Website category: sports
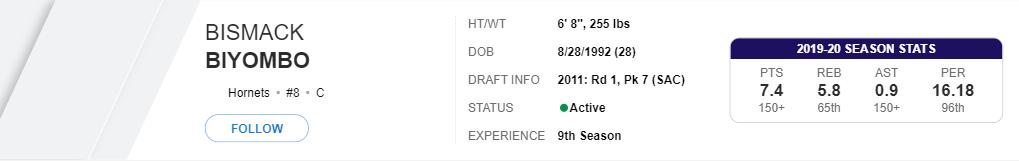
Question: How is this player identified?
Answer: Bismack Biyombo

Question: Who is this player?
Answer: Bismack Biyombo

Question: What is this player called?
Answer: Bismack Biyombo

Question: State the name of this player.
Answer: Bismack Biyombo

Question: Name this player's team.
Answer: Hornets

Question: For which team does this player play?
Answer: Hornets

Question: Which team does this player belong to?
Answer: Hornets

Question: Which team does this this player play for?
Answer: Hornets

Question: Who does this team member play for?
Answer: Hornets

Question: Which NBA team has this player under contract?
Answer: Hornets

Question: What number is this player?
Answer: #8

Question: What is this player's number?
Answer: #8

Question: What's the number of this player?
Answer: #8

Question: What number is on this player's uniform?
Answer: #8

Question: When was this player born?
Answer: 8/28/1992

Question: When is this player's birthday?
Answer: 8/28/1992

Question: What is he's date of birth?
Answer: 8/28/1992

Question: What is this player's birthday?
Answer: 8/28/1992

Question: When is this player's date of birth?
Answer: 8/28/1992

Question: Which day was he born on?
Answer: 8/28/1992

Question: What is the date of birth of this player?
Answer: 8/28/1992

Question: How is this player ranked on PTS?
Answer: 7.4

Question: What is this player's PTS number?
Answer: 7.4

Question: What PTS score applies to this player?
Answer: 7.4

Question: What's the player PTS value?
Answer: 7.4

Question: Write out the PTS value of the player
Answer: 7.4

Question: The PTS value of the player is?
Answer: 7.4

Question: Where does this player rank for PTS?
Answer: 150+

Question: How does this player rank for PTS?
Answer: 150+

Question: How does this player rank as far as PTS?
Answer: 150+

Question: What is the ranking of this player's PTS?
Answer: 150+

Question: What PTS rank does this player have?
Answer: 150+

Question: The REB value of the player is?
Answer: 5.8

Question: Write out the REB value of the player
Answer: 5.8

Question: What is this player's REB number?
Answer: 5.8

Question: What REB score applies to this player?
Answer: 5.8

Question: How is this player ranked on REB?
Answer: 5.8

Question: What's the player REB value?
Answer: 5.8

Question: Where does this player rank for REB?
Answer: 65th

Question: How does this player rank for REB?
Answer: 65th

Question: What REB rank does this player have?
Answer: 65th

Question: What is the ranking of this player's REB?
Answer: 65th

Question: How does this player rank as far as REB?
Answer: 65th

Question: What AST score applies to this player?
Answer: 0.9

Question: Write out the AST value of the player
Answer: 0.9

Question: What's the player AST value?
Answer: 0.9

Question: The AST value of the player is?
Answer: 0.9

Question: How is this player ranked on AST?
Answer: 0.9

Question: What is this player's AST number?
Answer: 0.9

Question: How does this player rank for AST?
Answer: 150+

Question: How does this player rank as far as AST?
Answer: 150+

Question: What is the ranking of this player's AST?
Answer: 150+

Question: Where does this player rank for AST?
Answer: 150+

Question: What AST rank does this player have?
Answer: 150+

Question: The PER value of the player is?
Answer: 16.18

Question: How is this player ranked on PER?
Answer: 16.18

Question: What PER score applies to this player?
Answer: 16.18

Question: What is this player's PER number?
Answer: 16.18

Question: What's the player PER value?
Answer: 16.18

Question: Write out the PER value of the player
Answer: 16.18

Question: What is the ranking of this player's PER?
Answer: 96th

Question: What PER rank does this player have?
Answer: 96th

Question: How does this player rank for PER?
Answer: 96th

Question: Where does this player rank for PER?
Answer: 96th